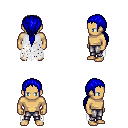
a pixel art fantasy rpg character, male body template, human, tanned skin, white tattered cape, metal pants, blue ponytail hairstyle, four views (front, back, left, right), 2x2 character sprite sheet, small pixel art, hard edges, no anti-aliasing